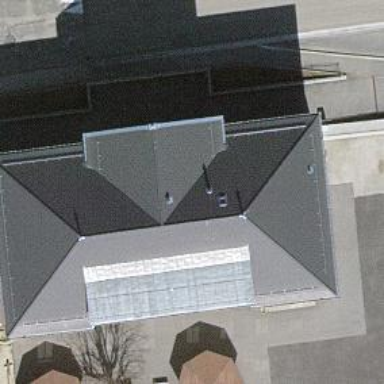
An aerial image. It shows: Library.